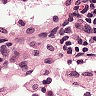
Metastatic tissue present: no